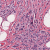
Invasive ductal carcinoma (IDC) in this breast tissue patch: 1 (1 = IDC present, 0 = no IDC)